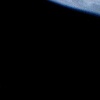
Label: space